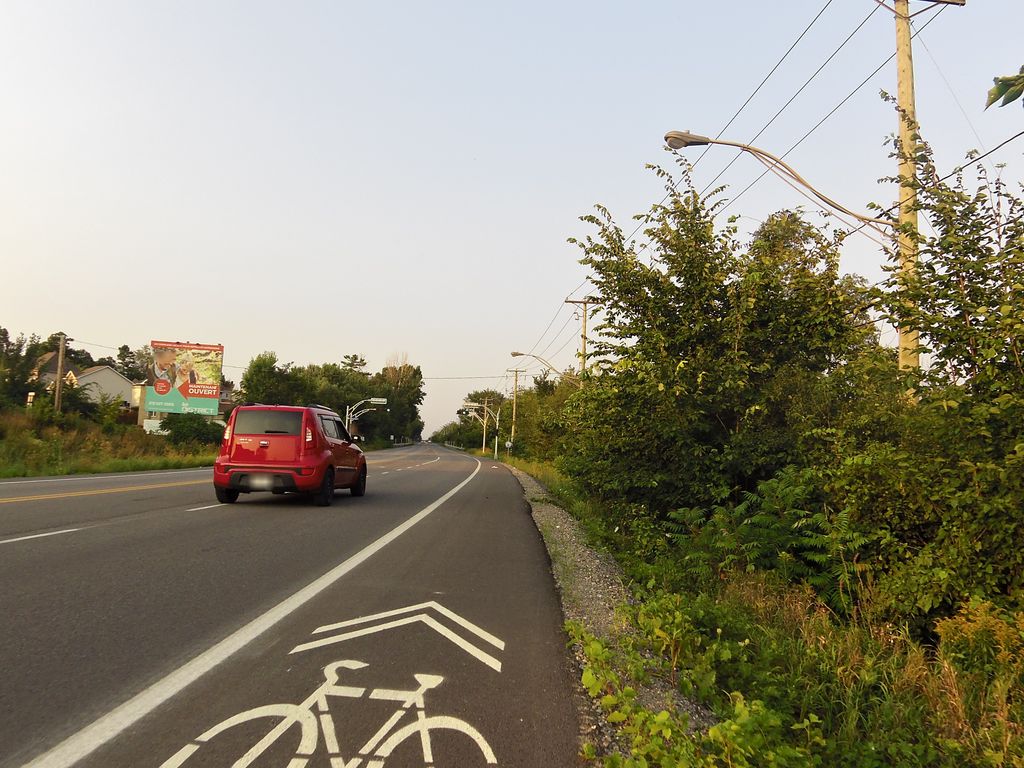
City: ottawa-gatineau